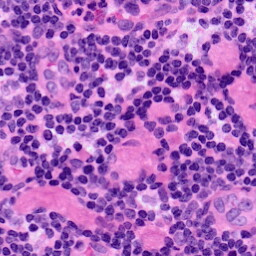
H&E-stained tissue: LymphNode